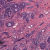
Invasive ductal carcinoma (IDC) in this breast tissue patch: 1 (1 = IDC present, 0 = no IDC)